七年级 · 度量几何学
已知直线 $m / / n$, 将一块含 $30^{\circ}$ 角的直角三角板 $A B C$ 按如图方式放置 $\left(\angle A B C=30^{\circ}\right)$, 其中 $A, B$ 两点分别落在直线 $m$, $n$ 上, 若 $\angle 1=20^{\circ}$, 则 $\angle 2$ 的度数为 ( )

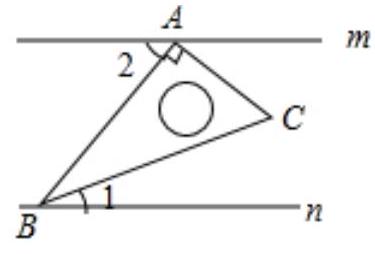
A. $20^{\circ}$
B. $30^{\circ}$
C. $45^{\circ}$
D. $50^{\circ}$

答案: D
解析: 【答案】 $D$

【解析】解: $\because$ 直线 $m / / n$,

$\therefore \angle 2=\angle A B C+\angle 1=30^{\circ}+20^{\circ}=50^{\circ}$,

故选: D.

根据平行线的性质即可得到结论.

本题考查了平行线的性质, 熟练掌握平行线的性质是解题的关键.